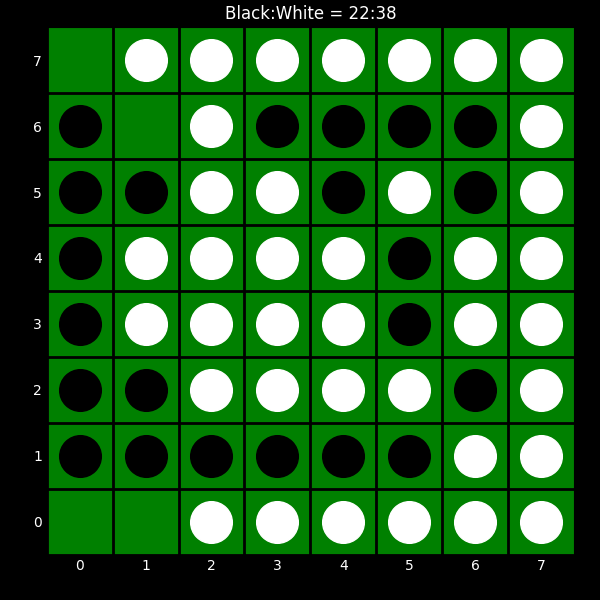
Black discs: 22
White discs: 38